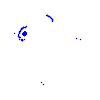
Particle: electron